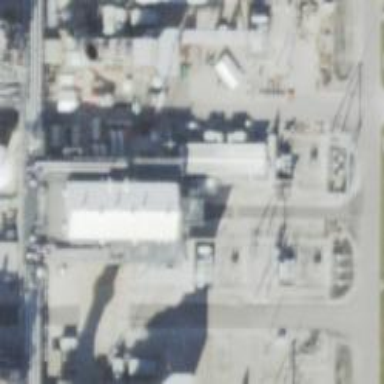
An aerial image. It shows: Gas-powered generator using steam turbine.